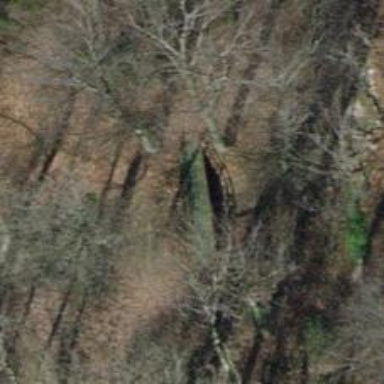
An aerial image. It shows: Culvert tunnel.